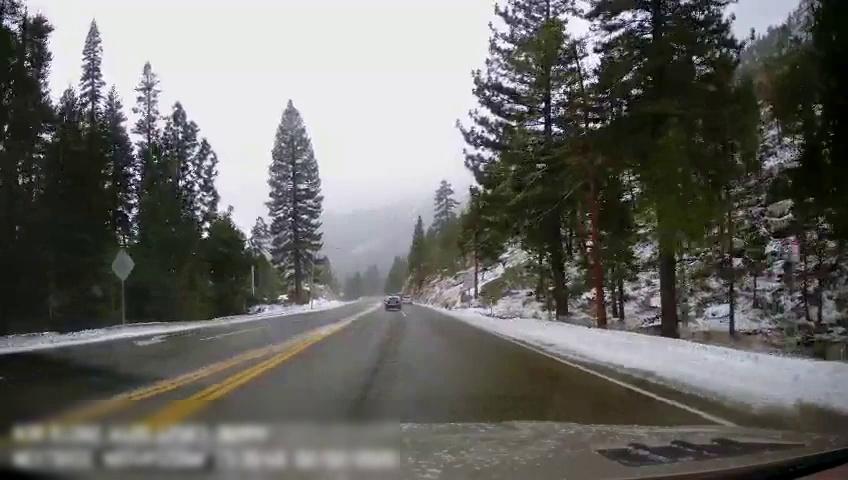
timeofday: Day
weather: Snowy
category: Drivable Space
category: Vehicles | SUV
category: Vehicles | SUV
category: Lanes | Current Lane
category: Lanes | Opposite Lane
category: Lanes | Opposite Lane
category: Lanes | Current Lane
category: Lanes | Current Lane
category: Traffic | Signs